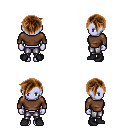
a pixel art fantasy rpg character, female body template, dark elf, purple skin, brown long-sleeve shirt, metal pants, brown pixie cut hairstyle, black shoes, four views (front, back, left, right), 2x2 character sprite sheet, small pixel art, hard edges, no anti-aliasing